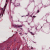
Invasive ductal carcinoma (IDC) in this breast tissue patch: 1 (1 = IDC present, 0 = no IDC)